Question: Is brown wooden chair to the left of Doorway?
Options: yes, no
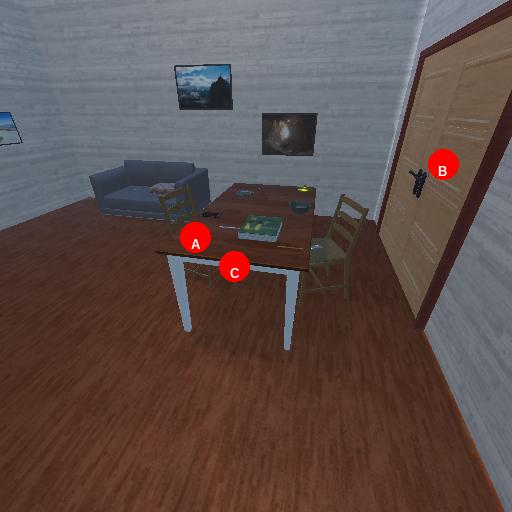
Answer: yes